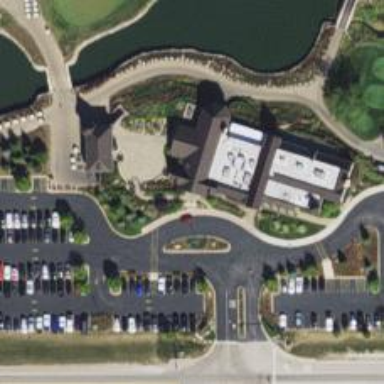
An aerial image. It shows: Path for both road and golf.